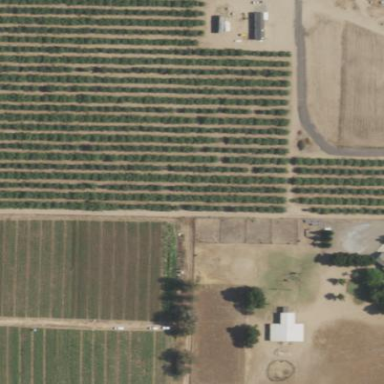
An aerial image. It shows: Orchard filled with almond trees.